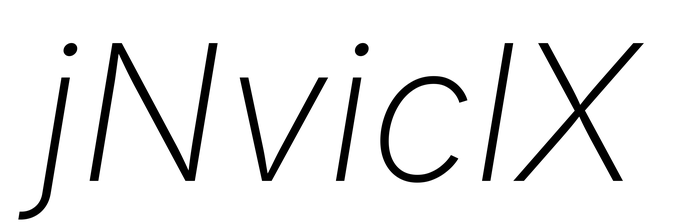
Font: Inter-Italic_ExtraLight_Italic